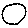
Label: circle